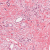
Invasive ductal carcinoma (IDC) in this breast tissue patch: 1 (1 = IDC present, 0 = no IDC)